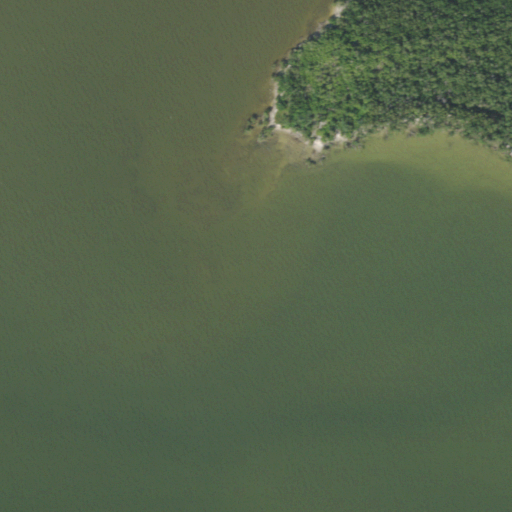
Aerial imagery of cape in Florida named Gun Rock Point containing open water, woody wetlands, and herbaceous wetlands